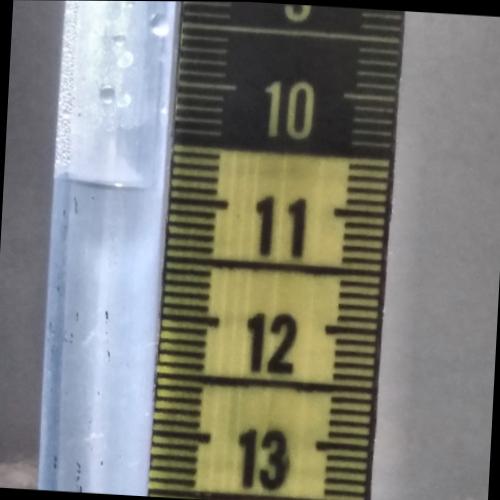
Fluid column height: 10.9 cm